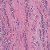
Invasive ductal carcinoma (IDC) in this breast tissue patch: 1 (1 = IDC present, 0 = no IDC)